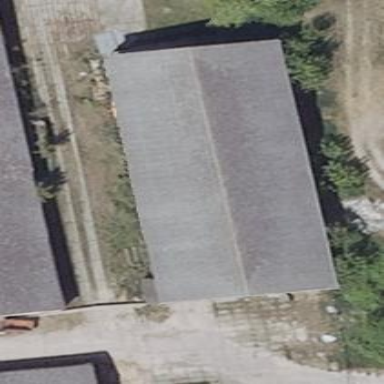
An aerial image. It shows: Gabled grey-colored farm auxiliary building with the roof oriented along its structure.